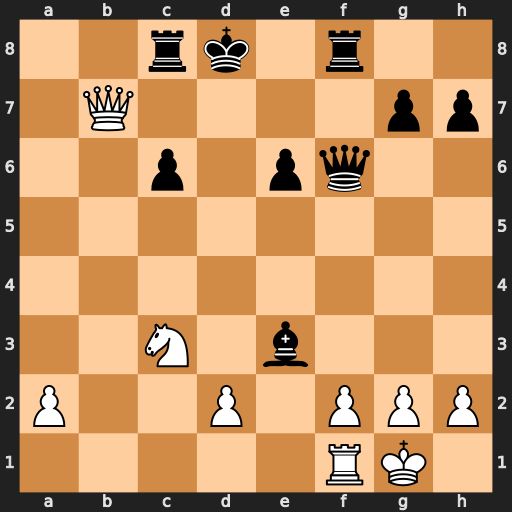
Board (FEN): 2rk1r2/1Q4pp/2p1pq2/8/8/2N1b3/P2P1PPP/5RK1
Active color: w
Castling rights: -
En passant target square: -
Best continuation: dxe3 Qxf2+ Rxf2